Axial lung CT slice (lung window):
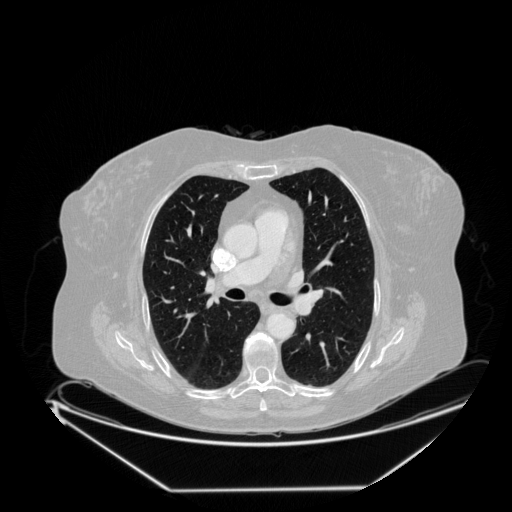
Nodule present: no